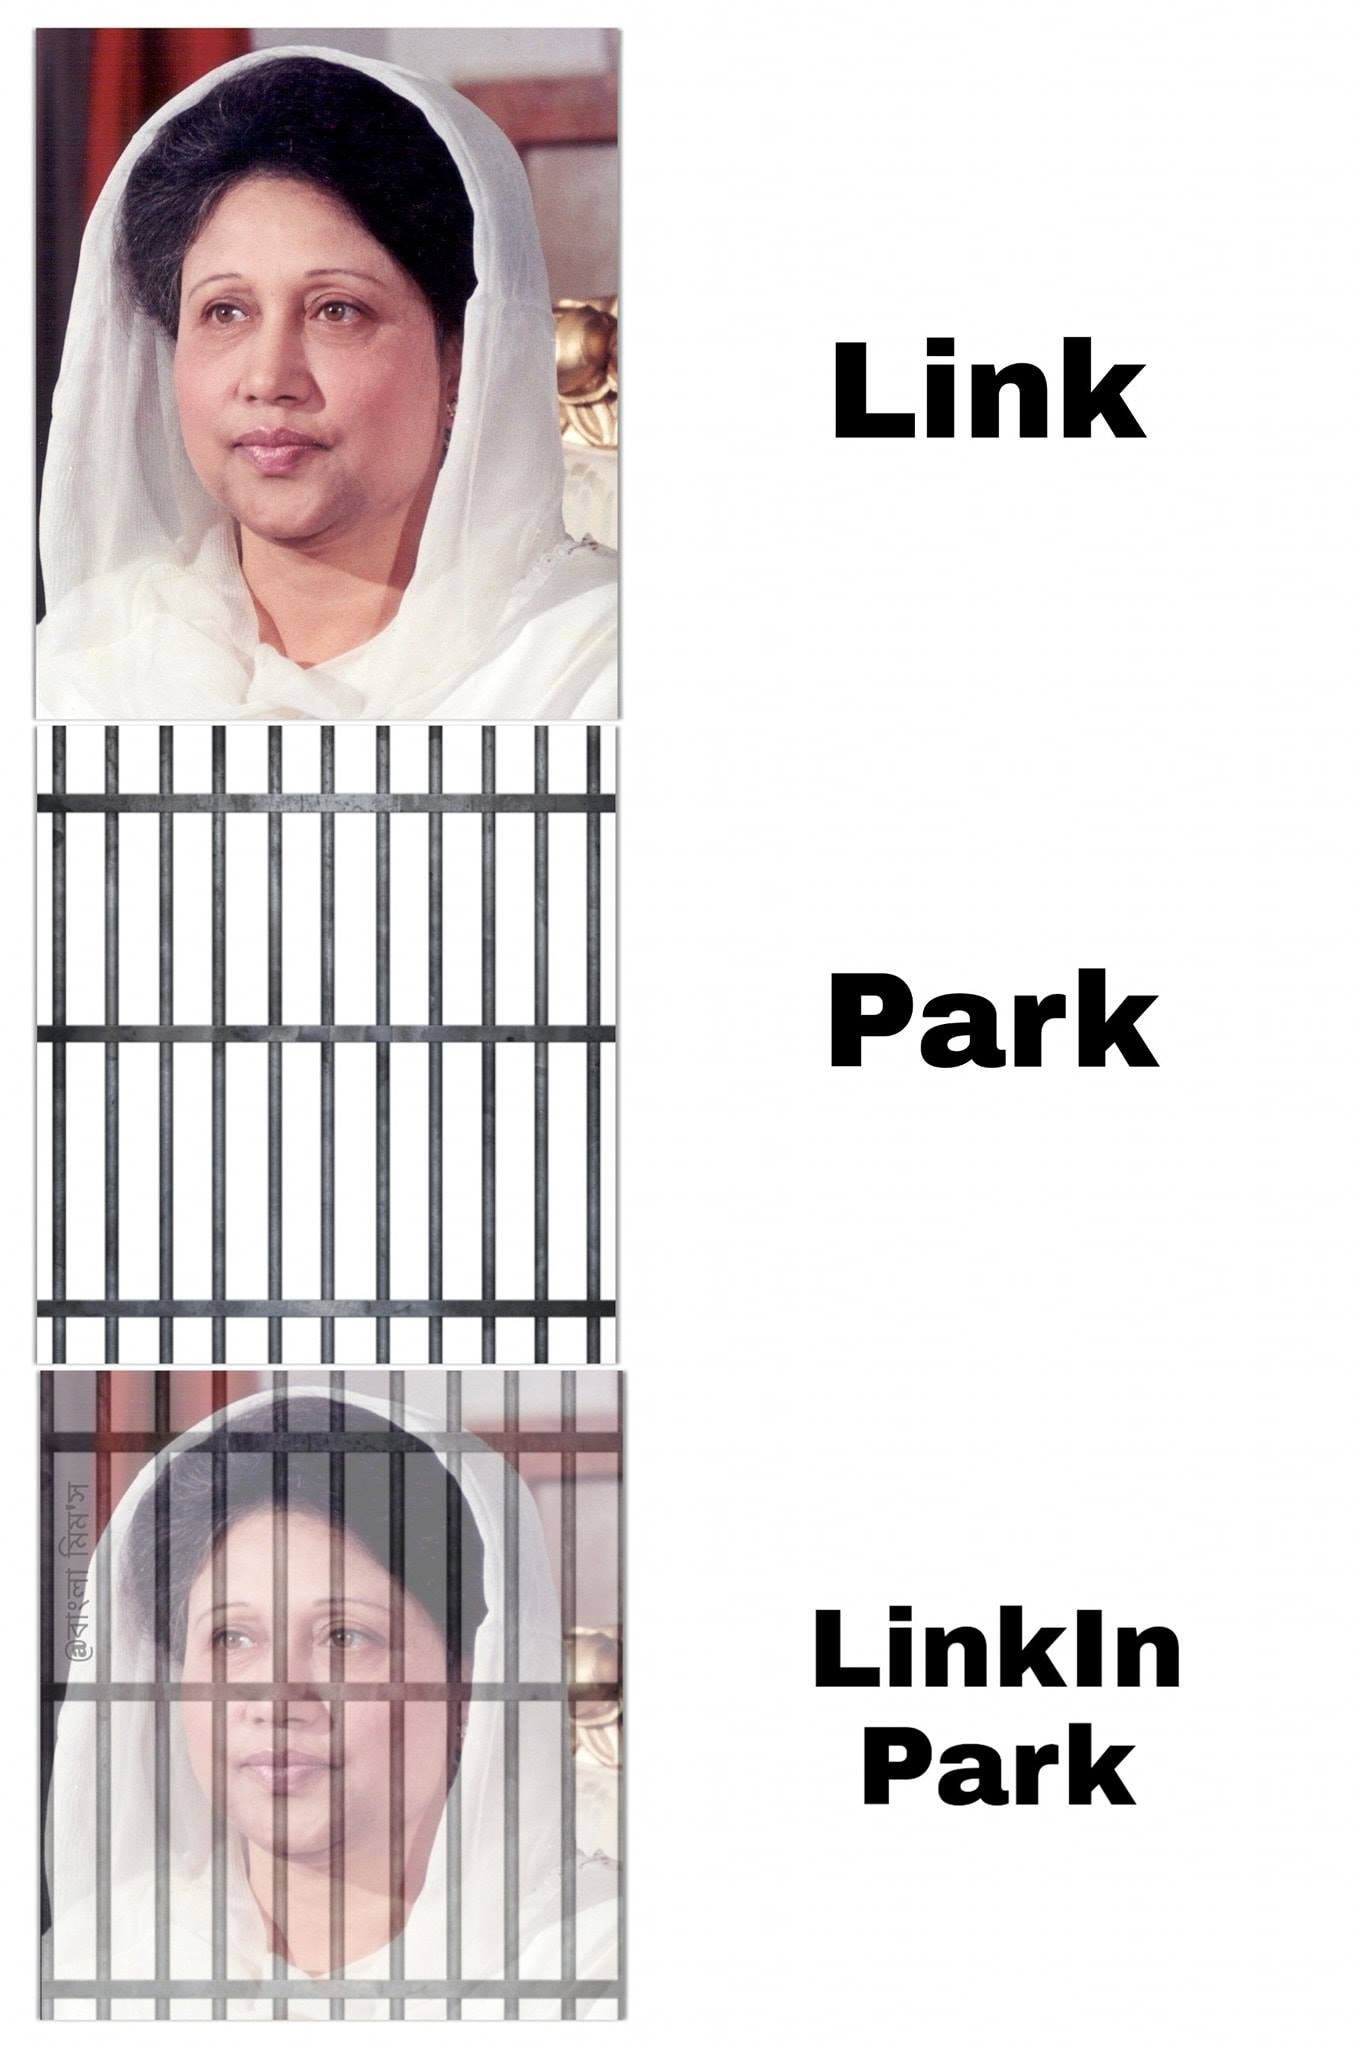
Caption: Link     Park    Linkin Park
Label: hate